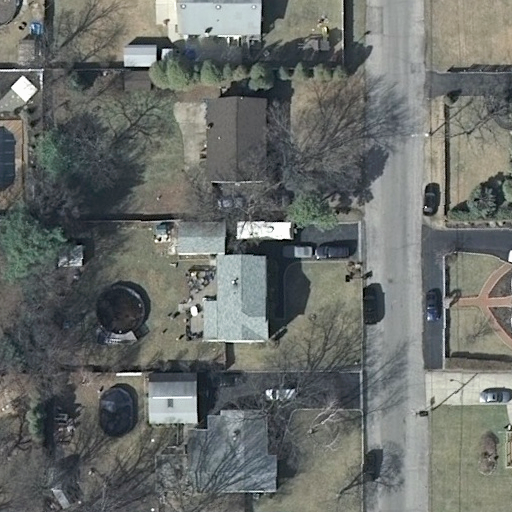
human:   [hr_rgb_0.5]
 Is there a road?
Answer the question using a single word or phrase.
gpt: yes

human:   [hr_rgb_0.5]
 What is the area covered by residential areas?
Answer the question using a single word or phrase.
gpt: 10599m2

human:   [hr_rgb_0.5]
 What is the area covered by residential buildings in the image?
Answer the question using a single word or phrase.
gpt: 1222m2

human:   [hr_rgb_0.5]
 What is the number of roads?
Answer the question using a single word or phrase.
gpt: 1

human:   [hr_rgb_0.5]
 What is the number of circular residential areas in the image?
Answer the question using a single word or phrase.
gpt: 0

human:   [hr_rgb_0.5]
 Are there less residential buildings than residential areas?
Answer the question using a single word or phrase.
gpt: no

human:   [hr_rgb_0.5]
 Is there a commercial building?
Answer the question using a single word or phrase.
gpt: no

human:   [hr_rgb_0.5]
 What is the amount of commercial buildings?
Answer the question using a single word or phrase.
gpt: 0

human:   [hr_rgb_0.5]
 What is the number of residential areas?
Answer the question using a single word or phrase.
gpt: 1

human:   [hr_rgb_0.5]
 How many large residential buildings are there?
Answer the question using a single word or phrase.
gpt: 0

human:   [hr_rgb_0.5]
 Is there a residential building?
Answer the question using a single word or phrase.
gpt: yes

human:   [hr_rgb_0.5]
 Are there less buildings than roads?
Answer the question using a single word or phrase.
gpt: no

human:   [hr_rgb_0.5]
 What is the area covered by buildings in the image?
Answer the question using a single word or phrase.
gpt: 1439m2

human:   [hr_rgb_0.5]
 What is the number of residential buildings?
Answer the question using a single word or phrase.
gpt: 5

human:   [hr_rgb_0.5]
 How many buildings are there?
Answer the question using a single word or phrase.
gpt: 10

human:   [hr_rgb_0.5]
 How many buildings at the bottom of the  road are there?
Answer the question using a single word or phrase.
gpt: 5

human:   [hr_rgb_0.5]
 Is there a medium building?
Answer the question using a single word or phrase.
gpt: yes

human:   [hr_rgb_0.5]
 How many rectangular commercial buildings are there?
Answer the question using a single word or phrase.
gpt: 0

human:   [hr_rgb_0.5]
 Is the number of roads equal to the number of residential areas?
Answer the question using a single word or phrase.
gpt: yes

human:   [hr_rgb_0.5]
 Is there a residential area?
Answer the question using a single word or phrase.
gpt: yes

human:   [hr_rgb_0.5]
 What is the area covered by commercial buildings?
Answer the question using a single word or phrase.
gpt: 0m2

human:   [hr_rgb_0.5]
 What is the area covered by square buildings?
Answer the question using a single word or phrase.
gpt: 0m2

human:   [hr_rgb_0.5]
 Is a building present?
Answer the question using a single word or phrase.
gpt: yes

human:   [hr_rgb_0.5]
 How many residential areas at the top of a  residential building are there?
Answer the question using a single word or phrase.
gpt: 0

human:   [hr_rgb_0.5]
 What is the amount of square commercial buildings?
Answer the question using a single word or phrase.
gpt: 0

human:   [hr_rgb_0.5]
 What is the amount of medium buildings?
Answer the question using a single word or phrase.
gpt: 5

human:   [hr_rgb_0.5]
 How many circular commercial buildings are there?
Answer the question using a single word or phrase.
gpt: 0

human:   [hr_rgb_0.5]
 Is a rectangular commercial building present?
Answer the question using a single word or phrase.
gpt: no

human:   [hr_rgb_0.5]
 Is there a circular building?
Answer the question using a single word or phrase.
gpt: no

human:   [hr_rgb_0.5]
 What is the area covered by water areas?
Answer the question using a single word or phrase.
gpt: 0m2

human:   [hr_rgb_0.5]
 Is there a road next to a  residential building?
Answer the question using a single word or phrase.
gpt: yes

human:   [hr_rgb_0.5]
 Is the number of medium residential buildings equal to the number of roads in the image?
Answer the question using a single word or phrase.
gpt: no

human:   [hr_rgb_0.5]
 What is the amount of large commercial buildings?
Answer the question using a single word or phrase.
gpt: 0

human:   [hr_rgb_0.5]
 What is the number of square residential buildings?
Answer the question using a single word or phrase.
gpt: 0

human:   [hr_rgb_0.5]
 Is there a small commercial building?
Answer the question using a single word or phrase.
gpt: no

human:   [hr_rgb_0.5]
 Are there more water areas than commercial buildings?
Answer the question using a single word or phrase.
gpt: no

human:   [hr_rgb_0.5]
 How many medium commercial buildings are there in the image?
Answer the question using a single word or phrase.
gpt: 0

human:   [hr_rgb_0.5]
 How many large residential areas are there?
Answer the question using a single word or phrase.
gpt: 1

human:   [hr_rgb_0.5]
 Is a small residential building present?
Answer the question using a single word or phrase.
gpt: no

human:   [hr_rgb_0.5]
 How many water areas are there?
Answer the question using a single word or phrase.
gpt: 0

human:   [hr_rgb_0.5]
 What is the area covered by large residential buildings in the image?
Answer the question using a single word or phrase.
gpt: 0m2

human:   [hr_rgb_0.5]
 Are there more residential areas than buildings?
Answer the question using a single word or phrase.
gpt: no

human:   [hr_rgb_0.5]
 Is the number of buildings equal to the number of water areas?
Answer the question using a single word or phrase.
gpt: no

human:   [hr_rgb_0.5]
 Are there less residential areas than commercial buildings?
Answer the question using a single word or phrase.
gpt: no

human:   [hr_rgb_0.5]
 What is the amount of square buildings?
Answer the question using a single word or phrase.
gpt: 0

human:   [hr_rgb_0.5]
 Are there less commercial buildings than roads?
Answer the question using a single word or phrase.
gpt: yes

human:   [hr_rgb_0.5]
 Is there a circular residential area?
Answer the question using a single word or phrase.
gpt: no

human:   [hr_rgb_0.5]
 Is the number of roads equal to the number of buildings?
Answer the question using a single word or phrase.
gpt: no

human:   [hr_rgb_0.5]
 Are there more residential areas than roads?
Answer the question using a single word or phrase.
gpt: no

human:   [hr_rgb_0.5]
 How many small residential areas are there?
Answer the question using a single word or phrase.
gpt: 0

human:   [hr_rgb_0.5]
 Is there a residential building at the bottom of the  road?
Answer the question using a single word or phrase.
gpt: yes

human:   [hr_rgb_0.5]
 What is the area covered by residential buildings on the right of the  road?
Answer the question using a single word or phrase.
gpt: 283m2

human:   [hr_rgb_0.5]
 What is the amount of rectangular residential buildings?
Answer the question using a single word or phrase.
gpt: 2

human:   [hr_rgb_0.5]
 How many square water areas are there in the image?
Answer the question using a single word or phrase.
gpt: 0

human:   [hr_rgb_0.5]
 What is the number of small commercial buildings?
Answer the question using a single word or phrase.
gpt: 0

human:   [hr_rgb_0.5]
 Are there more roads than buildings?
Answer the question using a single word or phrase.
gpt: no

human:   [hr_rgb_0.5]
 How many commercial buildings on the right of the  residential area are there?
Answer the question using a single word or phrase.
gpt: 0

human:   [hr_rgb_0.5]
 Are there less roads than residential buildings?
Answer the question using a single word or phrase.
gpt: yes

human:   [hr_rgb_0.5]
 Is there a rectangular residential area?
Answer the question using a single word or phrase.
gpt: yes

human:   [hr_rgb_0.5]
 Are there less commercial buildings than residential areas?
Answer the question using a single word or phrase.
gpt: yes

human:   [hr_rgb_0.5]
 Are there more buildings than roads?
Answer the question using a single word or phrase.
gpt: yes

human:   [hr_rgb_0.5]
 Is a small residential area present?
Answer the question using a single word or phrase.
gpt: no

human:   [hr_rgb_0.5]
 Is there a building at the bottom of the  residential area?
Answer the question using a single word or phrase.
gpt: yes

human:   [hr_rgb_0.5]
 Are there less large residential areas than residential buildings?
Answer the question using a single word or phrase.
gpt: yes